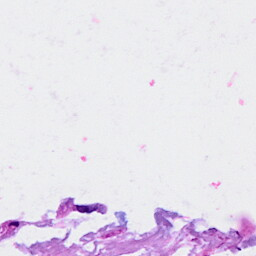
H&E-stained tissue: Breast